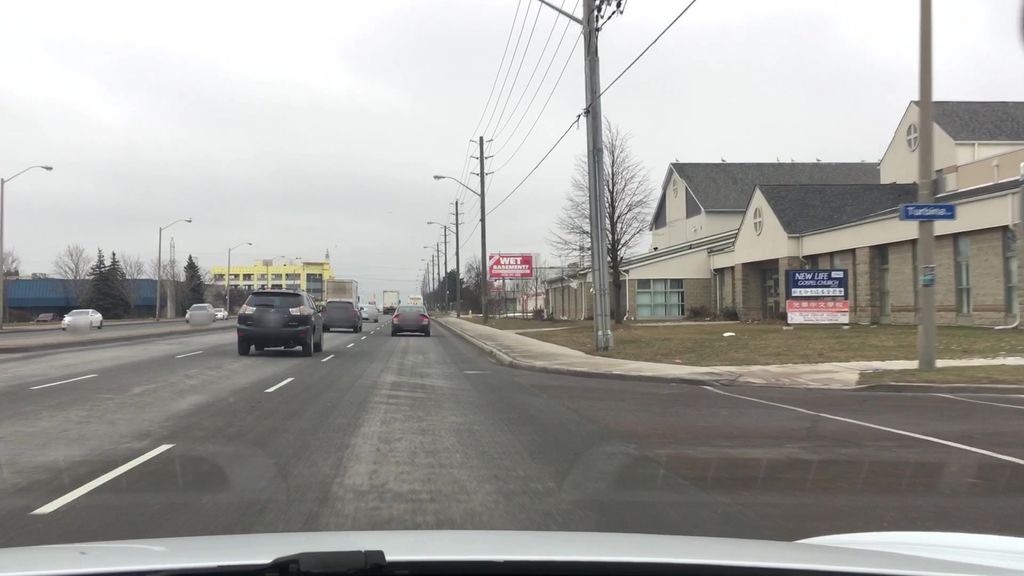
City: toronto